Field crop: maize
Growth stage: 2
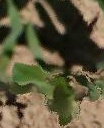
Species: maize